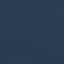
Land use / land cover: SeaLake